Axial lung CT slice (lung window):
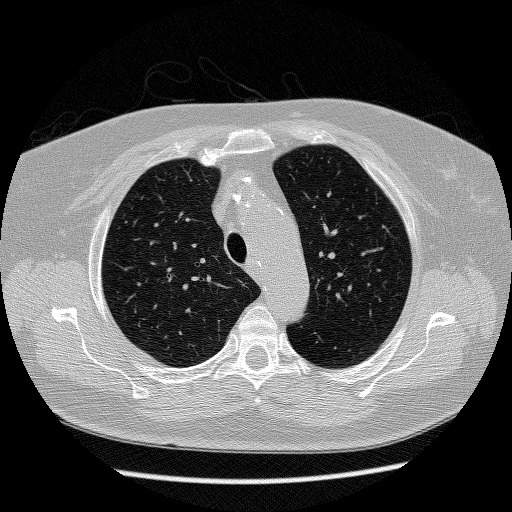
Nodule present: no